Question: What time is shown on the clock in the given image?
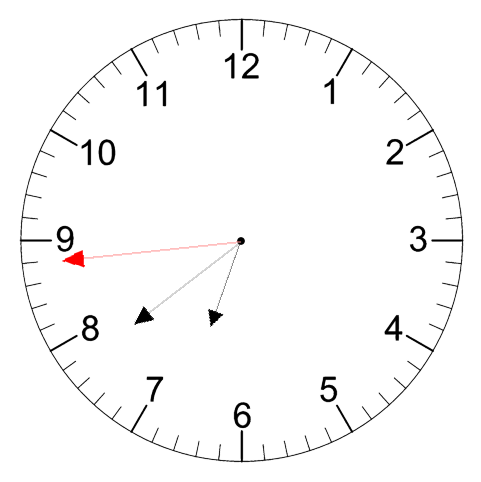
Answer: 06:38:44